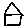
Label: house